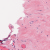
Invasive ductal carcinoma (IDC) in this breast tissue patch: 1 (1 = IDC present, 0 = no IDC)